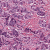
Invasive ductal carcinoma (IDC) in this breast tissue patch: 1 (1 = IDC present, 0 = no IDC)